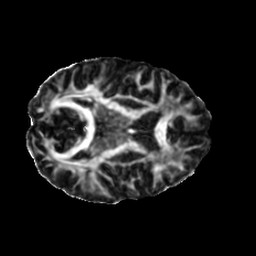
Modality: FA
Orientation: axial
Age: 26
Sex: female
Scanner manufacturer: ge
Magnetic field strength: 3 T
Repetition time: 7.8 s
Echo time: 0.0606 s